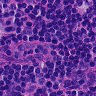
Metastatic tissue present: no